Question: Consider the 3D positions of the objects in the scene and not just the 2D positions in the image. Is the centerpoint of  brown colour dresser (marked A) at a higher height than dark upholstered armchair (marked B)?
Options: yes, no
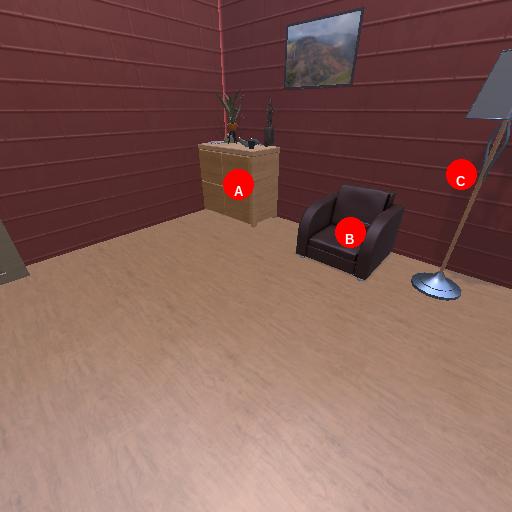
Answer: yes